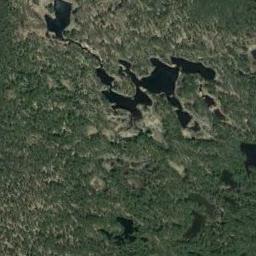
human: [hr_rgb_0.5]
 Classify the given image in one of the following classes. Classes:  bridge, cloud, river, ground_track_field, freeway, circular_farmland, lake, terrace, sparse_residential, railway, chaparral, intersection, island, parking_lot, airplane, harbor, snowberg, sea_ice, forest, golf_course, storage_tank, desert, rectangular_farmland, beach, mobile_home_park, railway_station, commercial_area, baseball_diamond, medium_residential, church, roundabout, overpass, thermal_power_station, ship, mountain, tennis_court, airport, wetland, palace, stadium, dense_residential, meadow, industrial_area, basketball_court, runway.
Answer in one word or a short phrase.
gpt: wetland